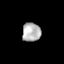
Tissue: lung
Cell type: Endothelial cells
Senescence score: 0.2214
Nuclear area (px): 330
Mean DAPI intensity: 186.833